Question: I am trying to build a bookmarklet to auto-fill the textarea with attribute 'name="param[random-number][details]"' with text.

The 'random-number' is generated on the server and is different each time. The page HTML looks like:
'''
<table>
<tbody>
<tr>
<td>Video Title:</td>
<td>
<input type="text" name="param[30301754][title]" value="VIDEO TITLE" autocomplete="on">
</td>
</tr>
<tr>
<td>File name:</td>
<td>
<input type="text" name="param[30301754][filename]" value="FILE NAME" autocomplete="on">.3gp
</td>
</tr>
<tr>
<td>Description: </td>
<td><textarea name="param[30301754][description]"></textarea>
</td>
</tr>
</tbody></table>
'''
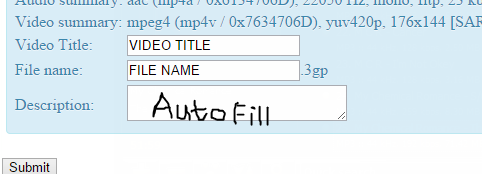
Answer: Assuming there's only one element like '<textarea name="param<URL> as a selector.
'''
$("textarea[name$=\[description\]]").val("test");
'''
---
To do this as a simple bookmarklet, you'll need to prompt the user for the text they want to auto-populate (or get it from somewhere else), and wrap the whole thing in an anonymous function. You also need a reference to the jQuery library. (See <URL>
This should do it for your case:
'''
javascript: (function () {
if (!($ = window.jQuery)) {
script = document.createElement('script');
script.src = 'http://ajax.googleapis.com/ajax/libs/jquery/2.1.3/jquery.min.js';
script.onload = doAutoFill;
document.body.appendChild(script);
} else {
doAutoFill();
}
function doAutoFill() {
var textToFill = prompt("Enter text to fill:");
if (textToFill != null) $("textarea[name$=\[description\]]").val(textToFill);
}
})();
'''
Here's an updated fiddle as an example: <URL>